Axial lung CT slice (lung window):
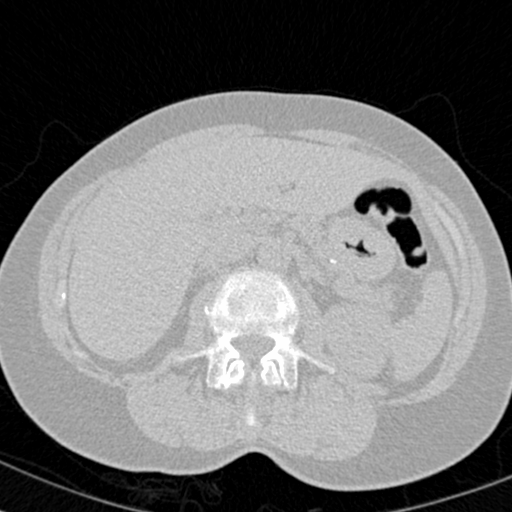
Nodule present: no